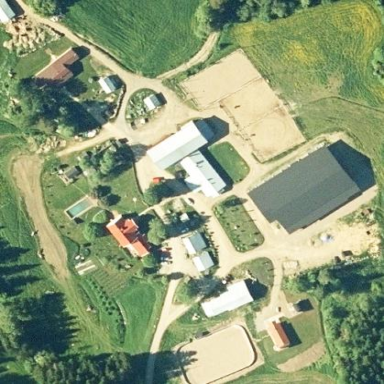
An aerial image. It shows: Farmyard area.